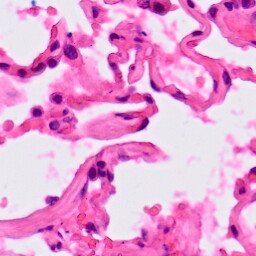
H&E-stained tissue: Lung